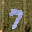
Label: 7